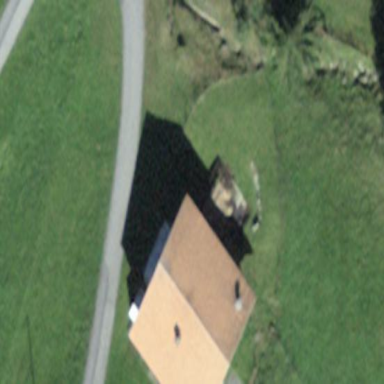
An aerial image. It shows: Farm building.